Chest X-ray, PA view. Patient: 61 years old, sex M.
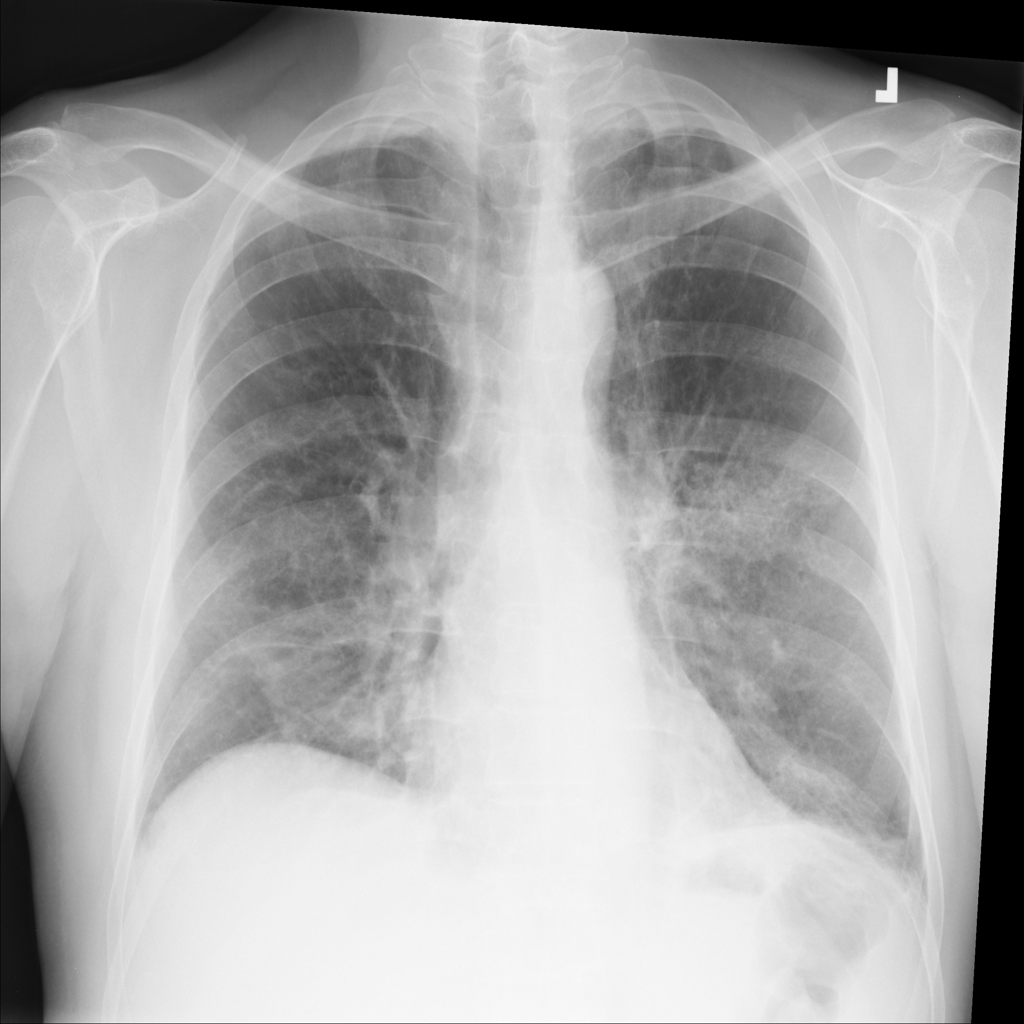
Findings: Atelectasis, Consolidation, Infiltration